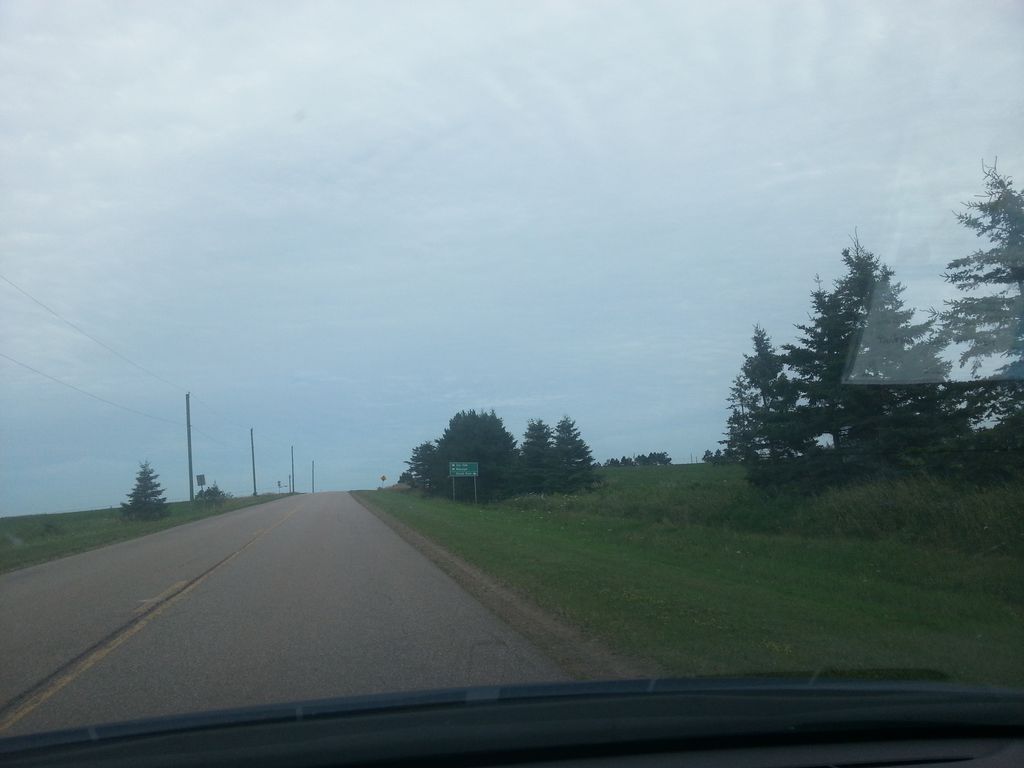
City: charlottetown